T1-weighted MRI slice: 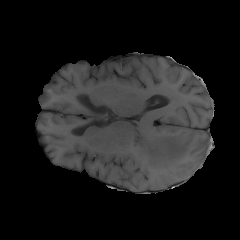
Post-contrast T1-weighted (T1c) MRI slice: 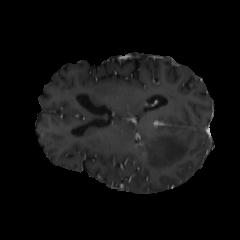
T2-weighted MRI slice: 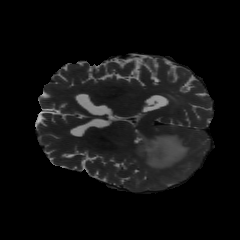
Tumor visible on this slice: yes